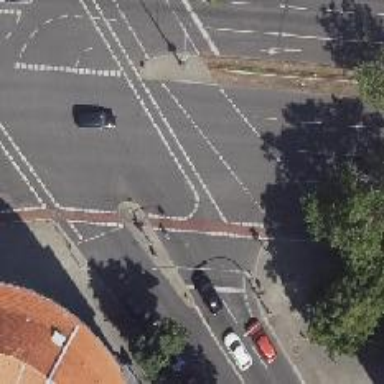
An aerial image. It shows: Crossing with traffic signals.